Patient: sex M, age 55
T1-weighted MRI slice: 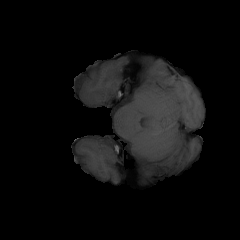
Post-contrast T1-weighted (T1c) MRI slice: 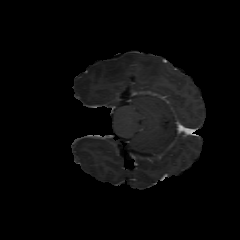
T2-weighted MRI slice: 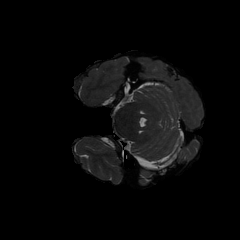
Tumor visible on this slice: yes
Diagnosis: Glioblastoma, IDH-wildtype
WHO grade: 4